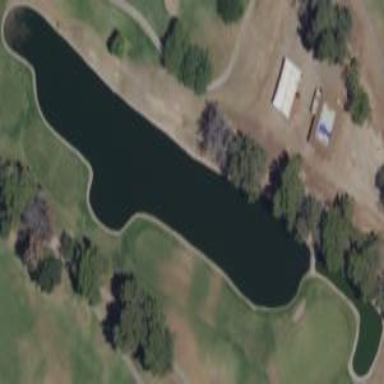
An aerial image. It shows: Water hazard in golf course. The hazard is natural water feature.